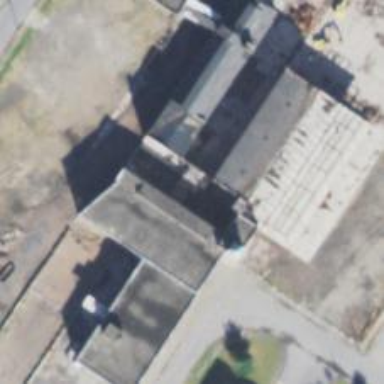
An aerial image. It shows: Manufacturing building.